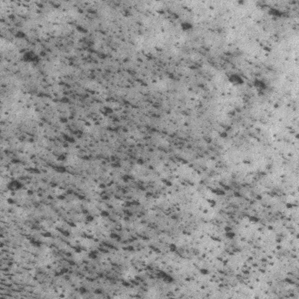
Label: frost